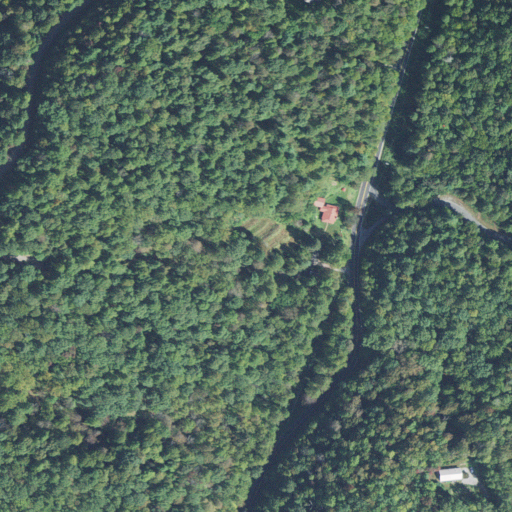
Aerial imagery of gap in North Carolina named Eastatoe Gap containing deciduous forest, open development, mixed forest, and low intensity development